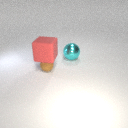
large cyan metal sphere to the right of small brown rubber sphere